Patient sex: F
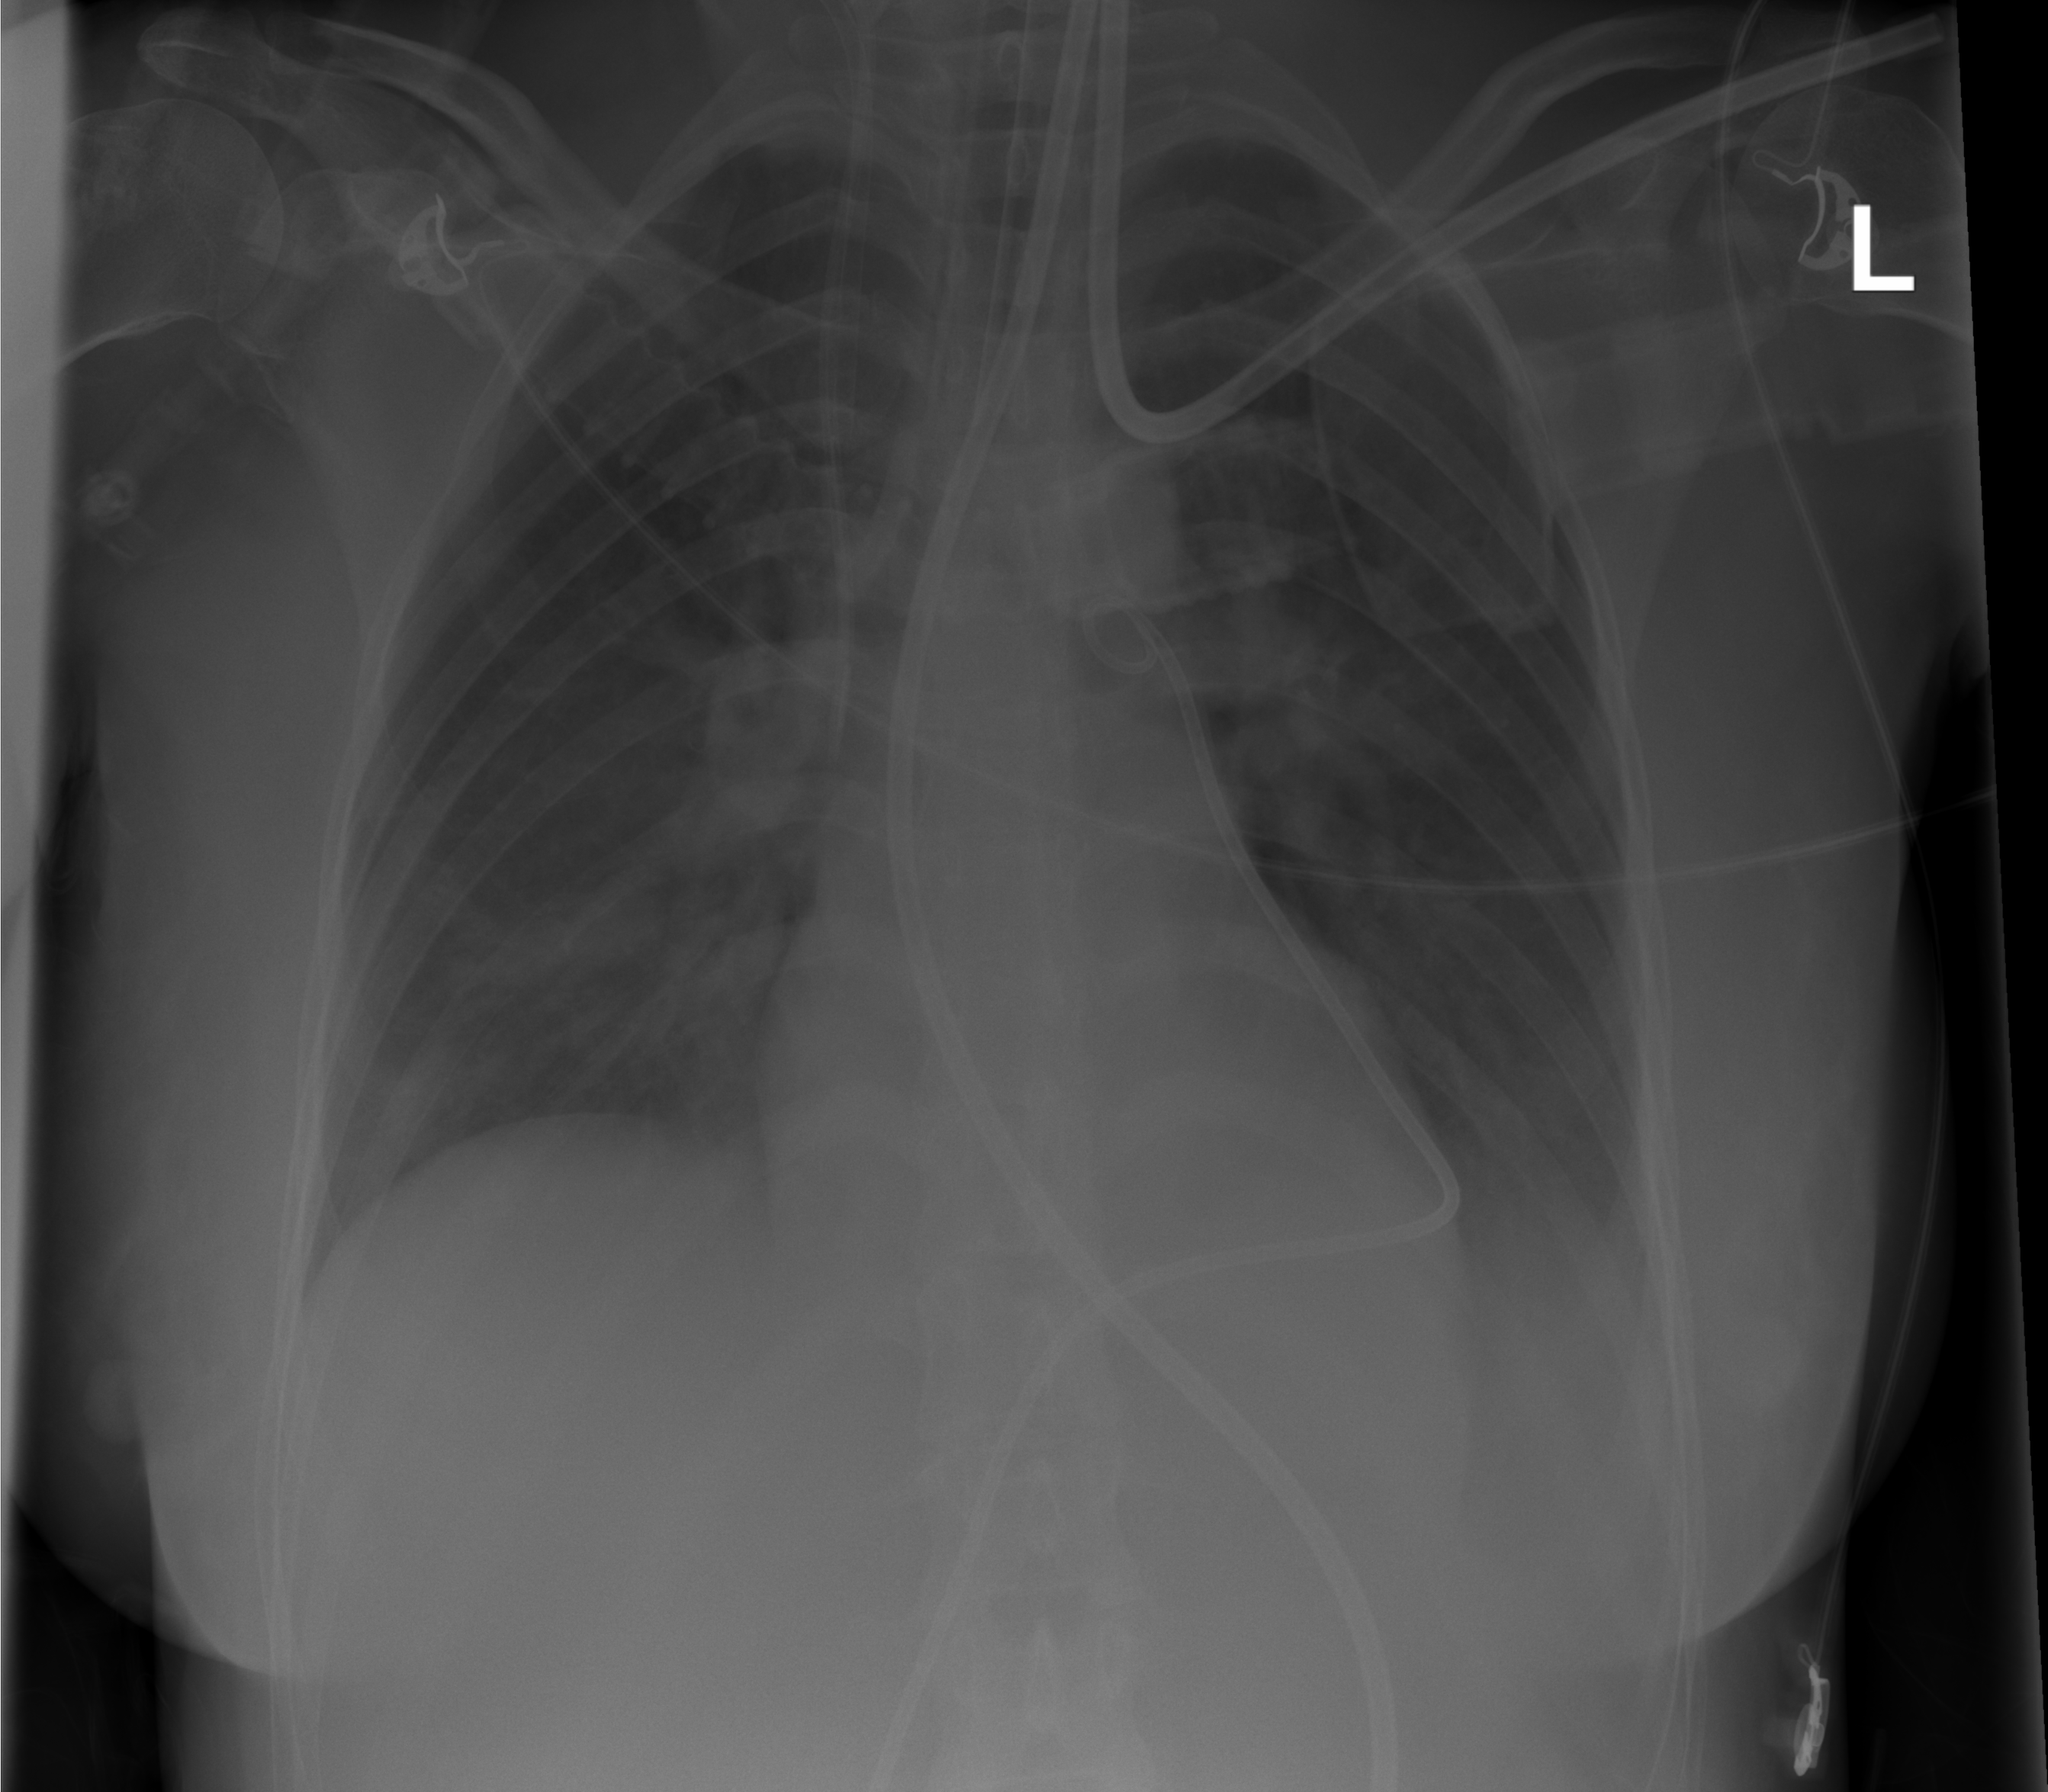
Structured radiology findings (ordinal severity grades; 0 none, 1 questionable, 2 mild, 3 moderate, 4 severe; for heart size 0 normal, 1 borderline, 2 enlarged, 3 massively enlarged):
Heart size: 0
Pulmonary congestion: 0
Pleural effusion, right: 1
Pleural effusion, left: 1
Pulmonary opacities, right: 2
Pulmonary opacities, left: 0
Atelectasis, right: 1
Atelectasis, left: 1